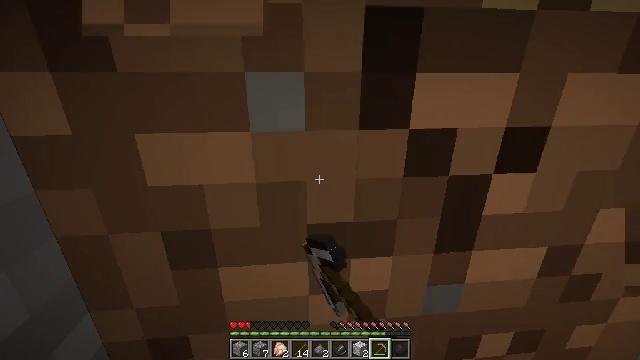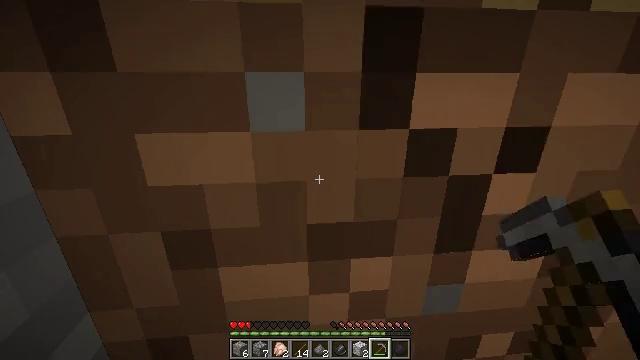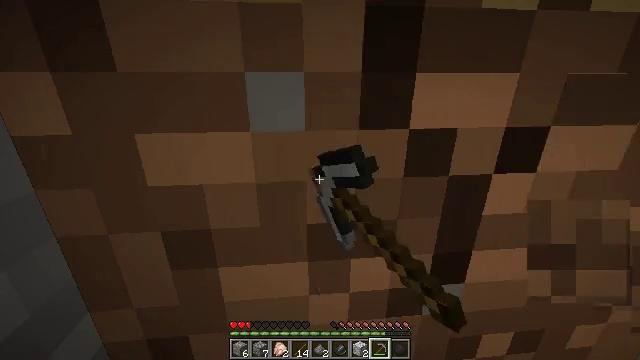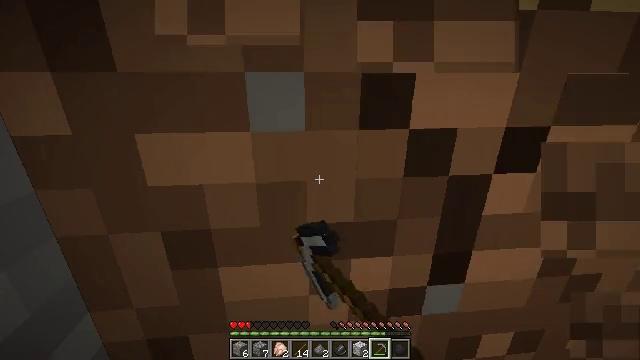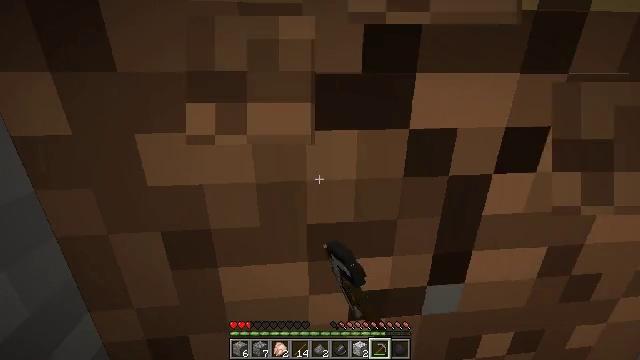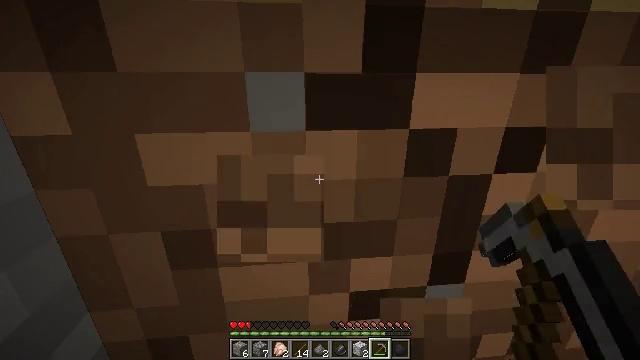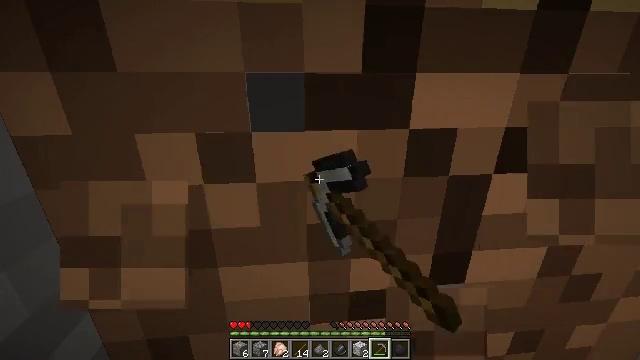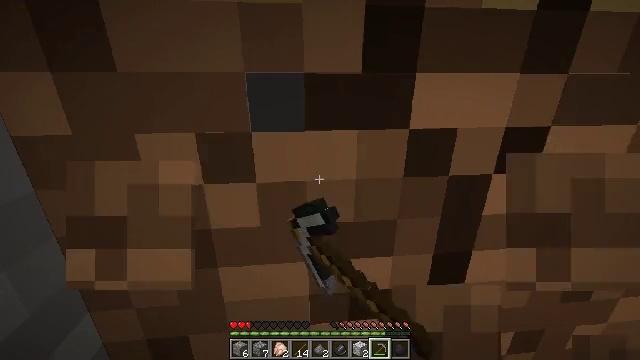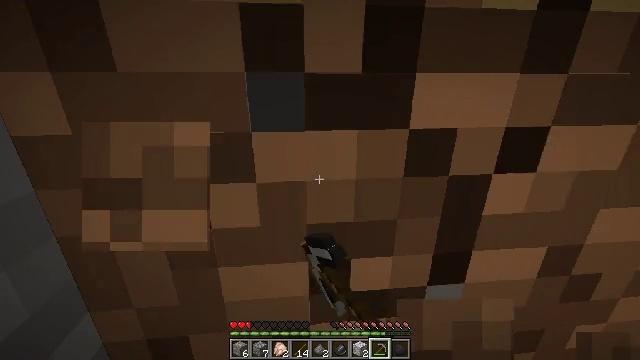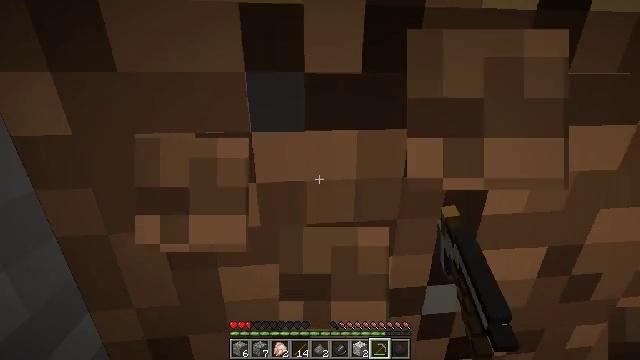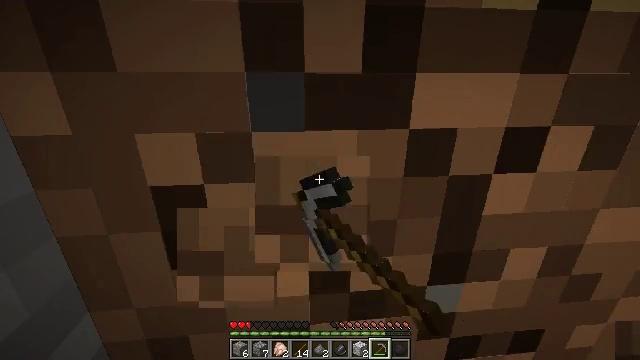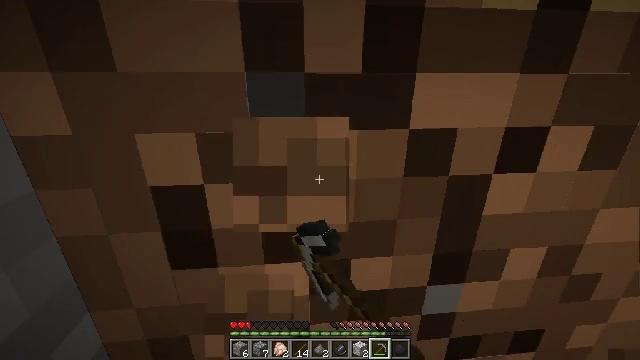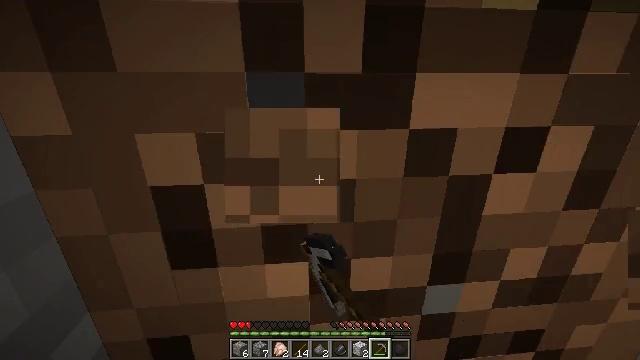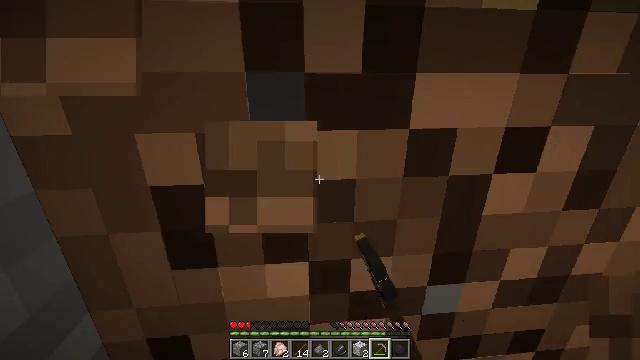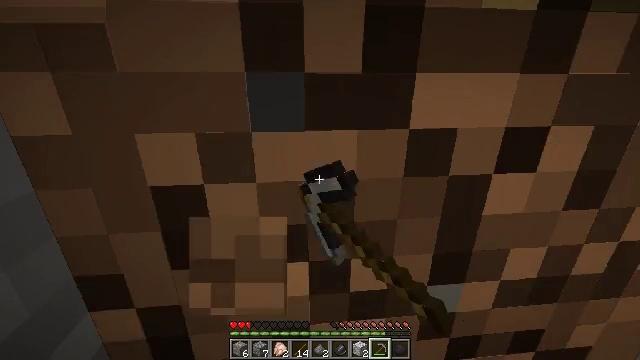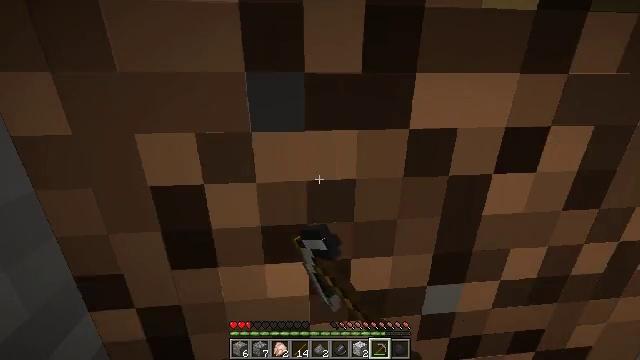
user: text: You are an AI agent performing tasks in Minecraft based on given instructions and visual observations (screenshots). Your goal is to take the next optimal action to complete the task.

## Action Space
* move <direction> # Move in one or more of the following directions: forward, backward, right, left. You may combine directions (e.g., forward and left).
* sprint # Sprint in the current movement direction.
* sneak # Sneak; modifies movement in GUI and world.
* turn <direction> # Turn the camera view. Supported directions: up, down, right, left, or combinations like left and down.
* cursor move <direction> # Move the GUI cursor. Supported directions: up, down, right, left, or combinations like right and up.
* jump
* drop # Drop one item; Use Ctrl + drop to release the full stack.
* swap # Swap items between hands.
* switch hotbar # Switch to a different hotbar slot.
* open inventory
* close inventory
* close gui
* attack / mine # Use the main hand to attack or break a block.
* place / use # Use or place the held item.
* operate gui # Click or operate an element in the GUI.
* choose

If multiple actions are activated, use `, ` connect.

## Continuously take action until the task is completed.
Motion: motion action
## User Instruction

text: Attack the grass path to restore it to dirt.
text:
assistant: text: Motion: attack / mine
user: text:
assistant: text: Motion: attack / mine
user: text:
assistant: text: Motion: attack / mine
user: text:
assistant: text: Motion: attack / mine
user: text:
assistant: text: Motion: attack / mine
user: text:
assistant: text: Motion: attack / mine
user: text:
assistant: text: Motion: attack / mine
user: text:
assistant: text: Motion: attack / mine
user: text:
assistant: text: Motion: attack / mine
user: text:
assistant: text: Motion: attack / mine
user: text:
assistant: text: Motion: attack / mine
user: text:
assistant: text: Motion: attack / mine
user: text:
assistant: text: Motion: attack / mine
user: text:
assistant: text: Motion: attack / mine
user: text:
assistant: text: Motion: attack / mine
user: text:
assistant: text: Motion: attack / mine
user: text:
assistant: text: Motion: attack / mine
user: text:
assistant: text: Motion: attack / mine
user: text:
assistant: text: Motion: attack / mine
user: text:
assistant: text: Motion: attack / mine
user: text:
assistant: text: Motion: attack / mine
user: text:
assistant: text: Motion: attack / mine